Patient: sex F, age 61
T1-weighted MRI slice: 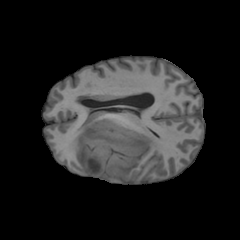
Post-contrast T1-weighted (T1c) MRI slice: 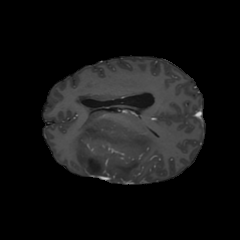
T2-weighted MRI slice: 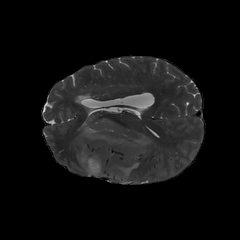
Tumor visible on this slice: yes
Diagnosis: Glioblastoma, IDH-wildtype
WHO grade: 4